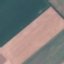
Label: AnnualCrop